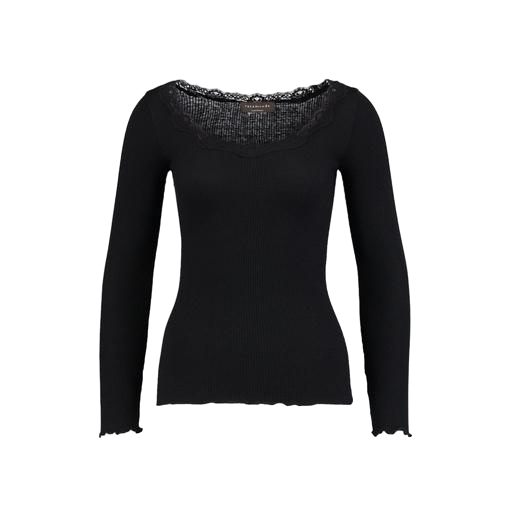
black eliza long-sleeved top, black henley long-sleeved ribbed-jersey top, black long sleeve eyelash lace top, white background